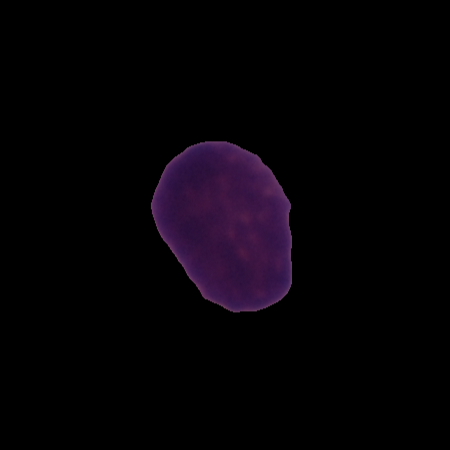
Label: healthy